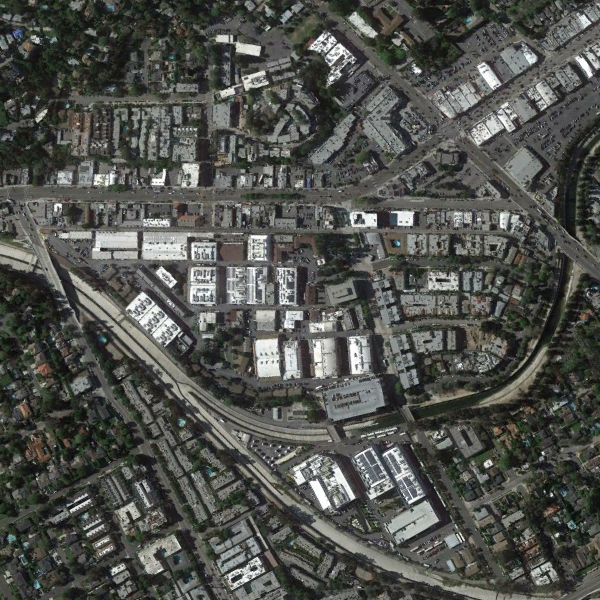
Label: Industrial